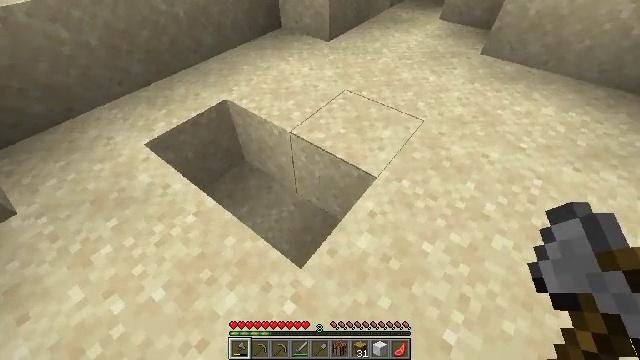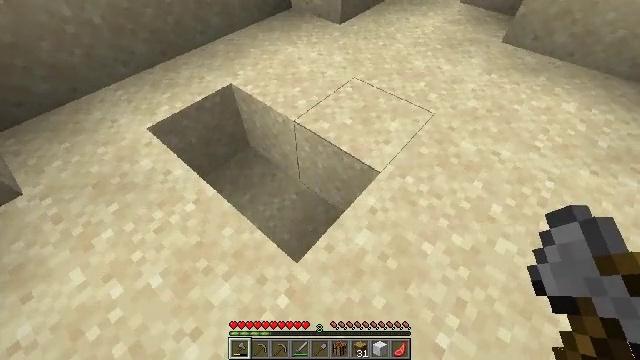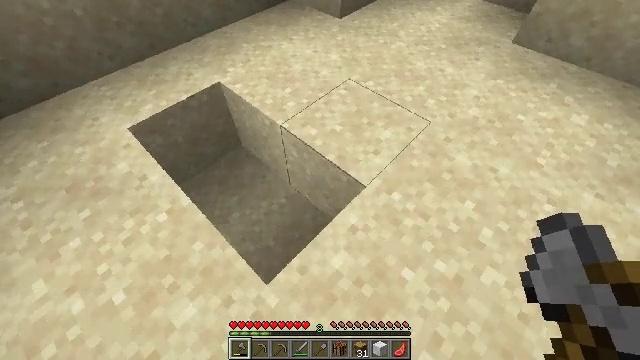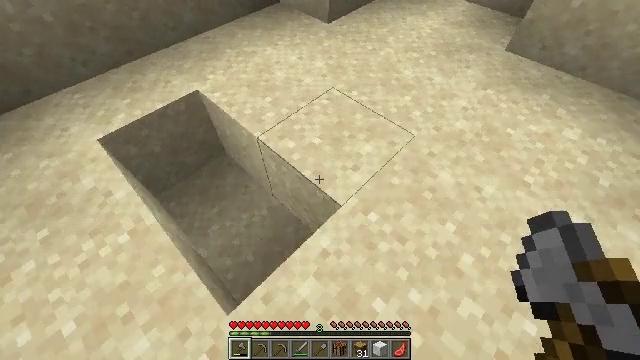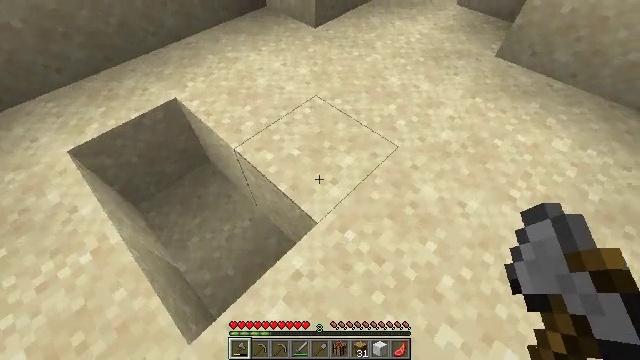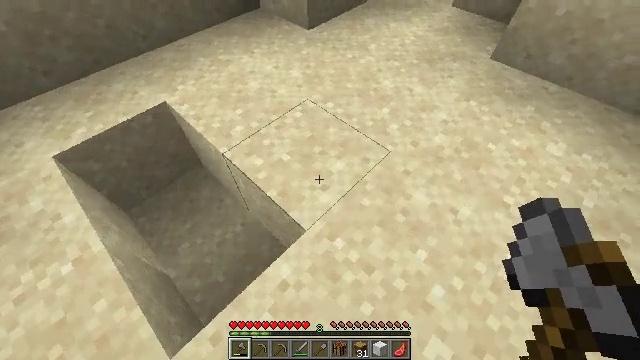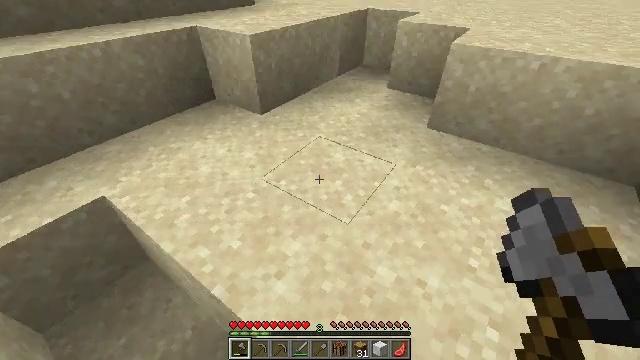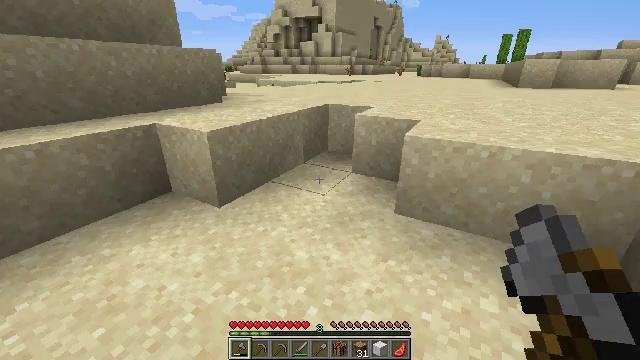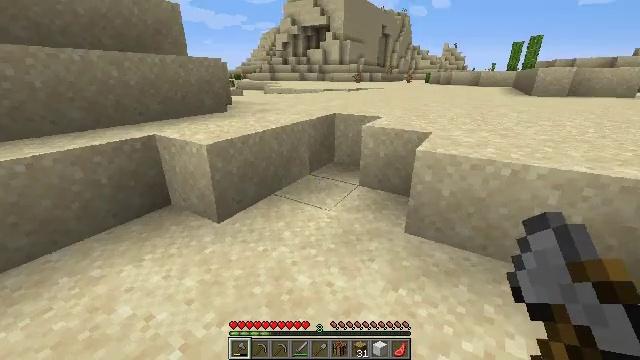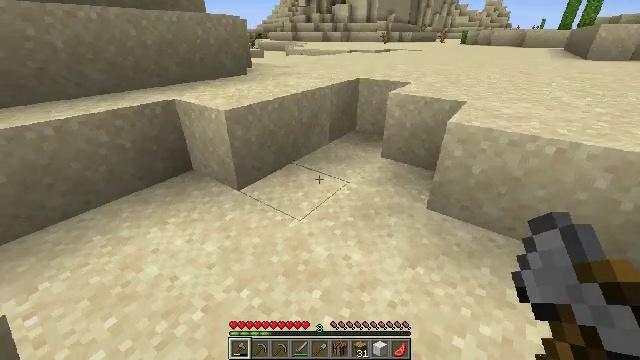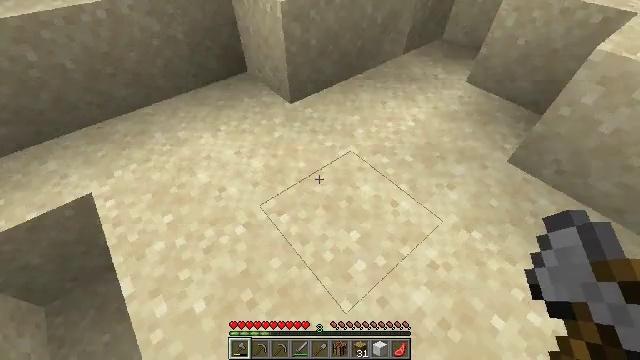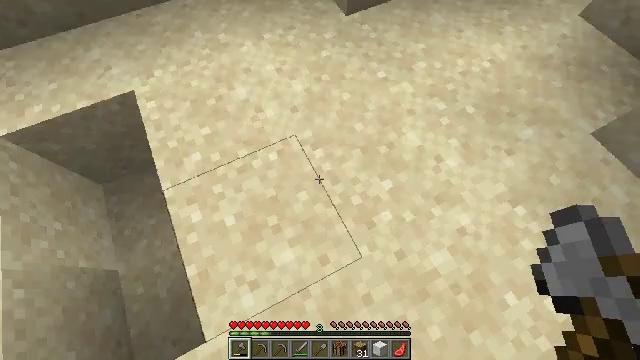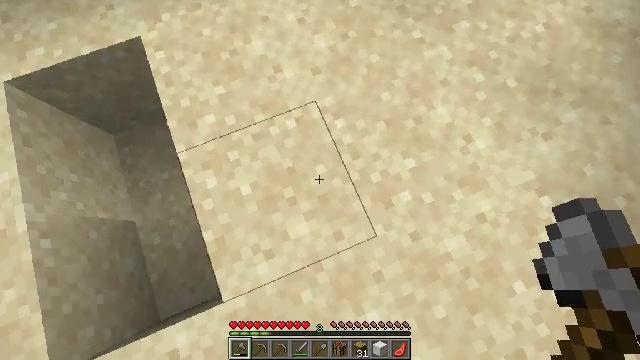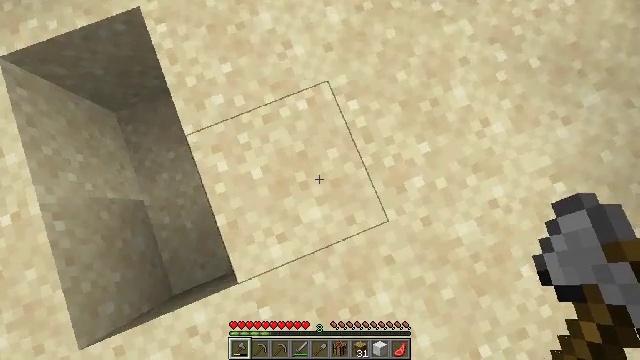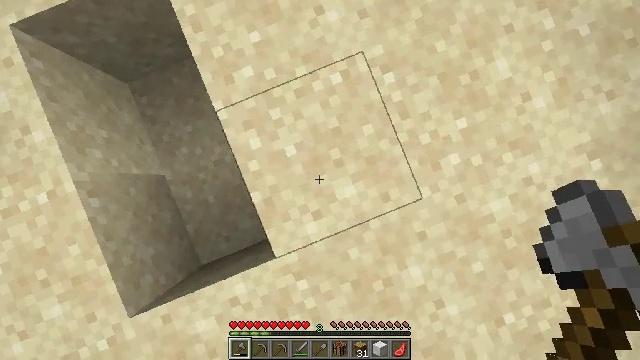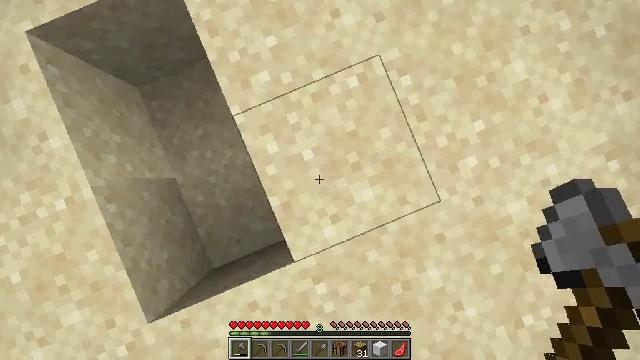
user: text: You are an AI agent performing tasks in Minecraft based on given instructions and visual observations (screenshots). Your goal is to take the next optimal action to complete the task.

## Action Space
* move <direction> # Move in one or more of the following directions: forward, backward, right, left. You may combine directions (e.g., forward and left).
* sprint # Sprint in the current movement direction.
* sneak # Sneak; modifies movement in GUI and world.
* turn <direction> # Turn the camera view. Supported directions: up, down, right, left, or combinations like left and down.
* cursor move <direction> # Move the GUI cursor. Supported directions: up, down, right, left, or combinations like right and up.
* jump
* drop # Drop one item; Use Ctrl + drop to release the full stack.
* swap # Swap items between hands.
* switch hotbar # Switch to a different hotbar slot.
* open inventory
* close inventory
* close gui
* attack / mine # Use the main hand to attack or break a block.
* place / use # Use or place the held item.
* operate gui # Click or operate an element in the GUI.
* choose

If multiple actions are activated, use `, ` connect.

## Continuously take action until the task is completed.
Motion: motion action
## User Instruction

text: Break the cactus block.
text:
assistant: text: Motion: move forward and move right, turn left and down
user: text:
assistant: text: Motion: move forward and move right, turn left and down
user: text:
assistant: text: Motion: move forward and move right
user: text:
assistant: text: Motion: move forward and move right
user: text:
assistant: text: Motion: move forward and move right
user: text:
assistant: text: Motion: move forward and move right, turn right and up
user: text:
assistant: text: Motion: move forward, turn right and up
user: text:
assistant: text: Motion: move forward, turn left and up
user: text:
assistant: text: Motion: move forward, turn left and down
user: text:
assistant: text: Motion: move forward, turn left and down
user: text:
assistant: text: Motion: move forward and move left, turn left and down
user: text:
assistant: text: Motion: move forward and move left, turn left and down
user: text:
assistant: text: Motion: move left, turn down
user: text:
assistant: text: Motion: move left, turn down
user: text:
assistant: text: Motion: turn down
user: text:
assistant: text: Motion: turn down
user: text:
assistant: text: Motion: turn down
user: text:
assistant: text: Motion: no_op
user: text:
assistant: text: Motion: move left
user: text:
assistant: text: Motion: move left
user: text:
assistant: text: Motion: move left, turn up
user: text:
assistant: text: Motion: no_op
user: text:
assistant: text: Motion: no_op
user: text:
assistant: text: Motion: no_op
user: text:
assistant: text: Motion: no_op
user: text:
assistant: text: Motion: no_op
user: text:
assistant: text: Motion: no_op
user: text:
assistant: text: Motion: no_op
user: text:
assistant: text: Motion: no_op
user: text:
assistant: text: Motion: no_op